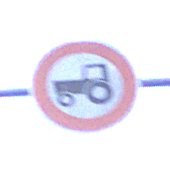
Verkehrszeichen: VerbotKraftfahrzeugeZuegeNichtSchneller25
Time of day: SunriseSunset
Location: Outdoor (Suburban)
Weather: PartlyCloudy
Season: NotSpecified
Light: Natural